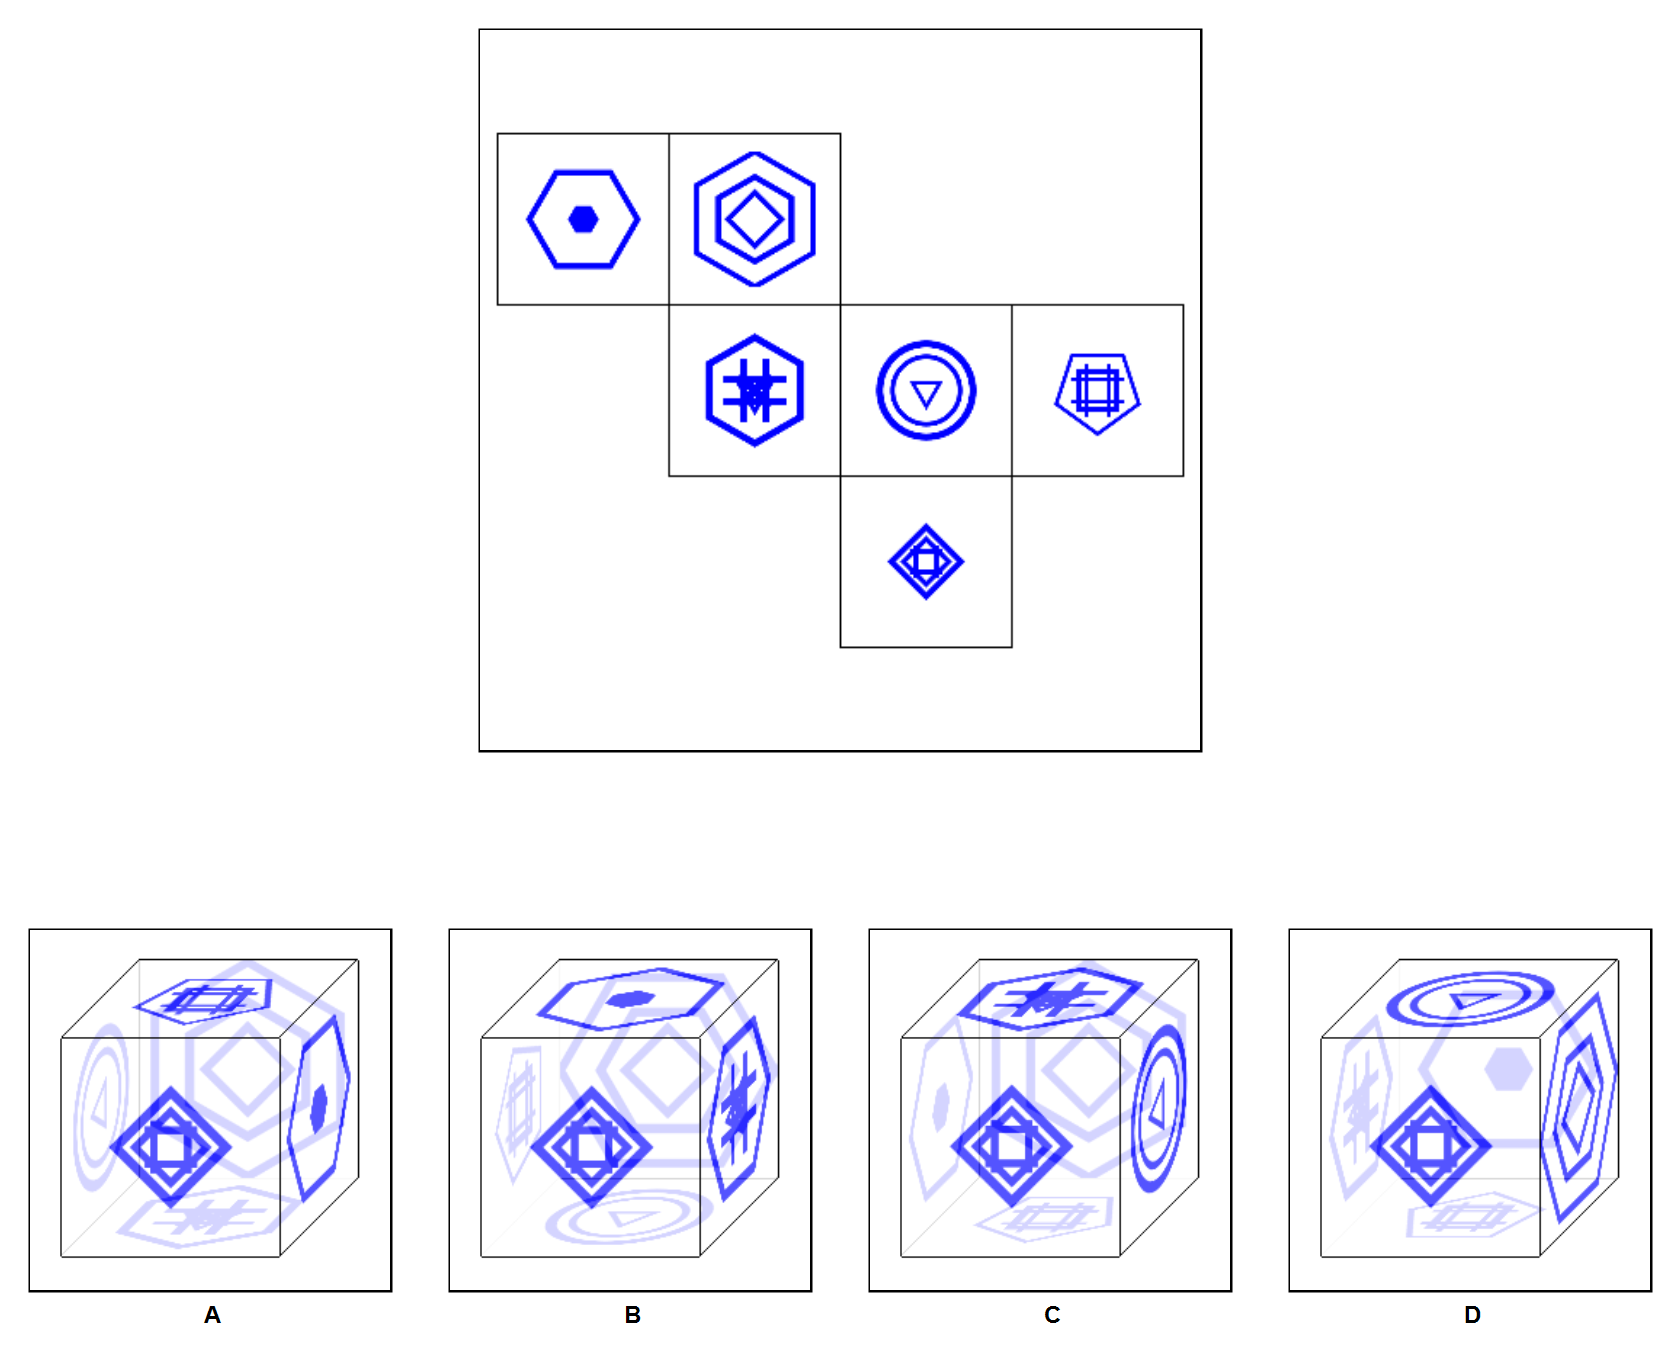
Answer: D